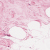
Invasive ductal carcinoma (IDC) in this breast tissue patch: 0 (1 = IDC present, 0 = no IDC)